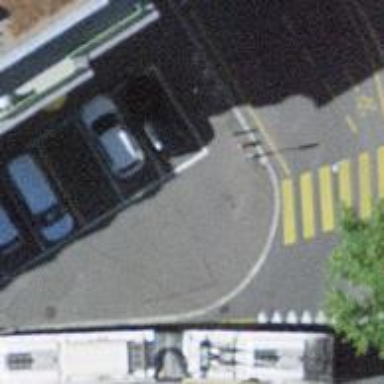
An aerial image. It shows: Raised kerb.